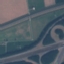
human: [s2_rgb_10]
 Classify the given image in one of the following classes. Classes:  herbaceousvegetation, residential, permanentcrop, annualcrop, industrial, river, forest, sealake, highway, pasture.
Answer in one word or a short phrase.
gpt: Highway